Current action and preconditions to check: path_clear

Your task: For each precondition in the list above, predict whether it will hold at this action.

Consider the current scene as observed from the mobile robot's camera, and analyze the predicted future states of all dynamic agents (e.g., people, animals, vehicles, or any moving entities) within the NEXT SECOND.

IMPORTANT: Only answer "very likely" if you are absolutely certain—based on strong, clear evidence—that a dynamic agent will violate the precondition in the predicted future state. Do NOT answer "very likely" for unlikely, ambiguous, or low-probability risks.

Ask yourself for each precondition: Is there a high probability, with clear and convincing evidence, that the predicted future states of any dynamic agent will interfere with the predicted future state of the currently executing action within the NEXT SECOND, causing that precondition to fail?

Assess the risk level based on these predictions. Use "likely" or "very likely" if motions create a clear risk of interference.

Use "neutral" or "improbable" if agents are nearby but their predicted paths are clearly diverging or non-conflicting.

Failure Risk Categories: "very improbable", "improbable", "neutral", "likely", "very likely"

Answer Format: Output ONLY the probability_of_failure value from these categories: "very improbable", "improbable", "neutral", "likely", "very likely"

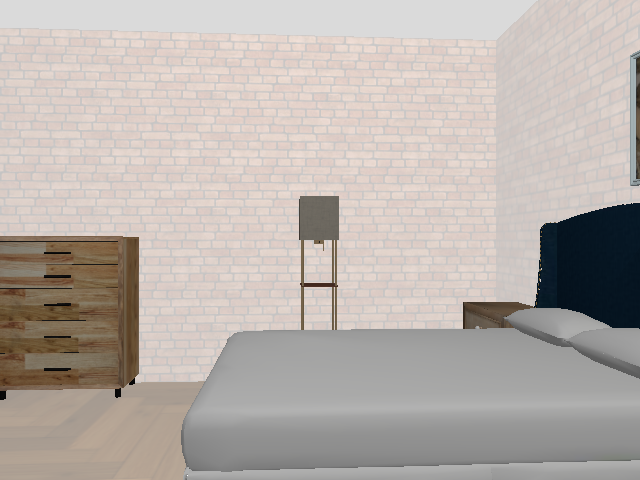

Answer: very improbable